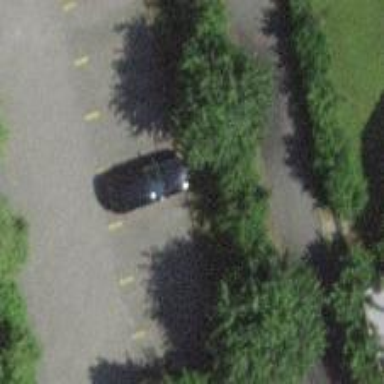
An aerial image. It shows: Street side parking area.